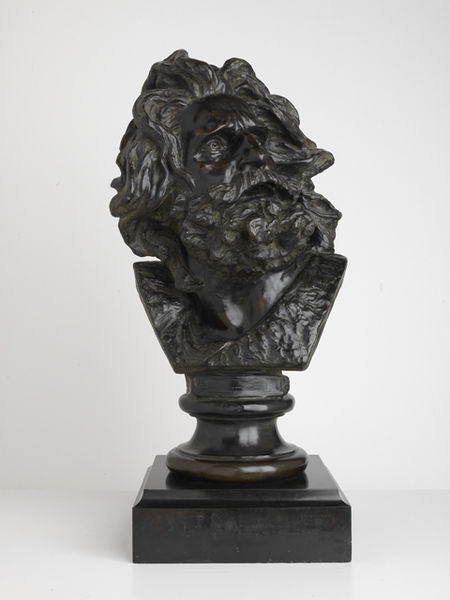
Titel: Kopf eines alten Kriegers
Künstler: François Rude
Standort: Karlsruhe
Institution: Staatliche Kunsthalle Karlsruhe
Schlagwörter: dunkel, kopf, mann, weiß, bar, haar, holz, marmor, mund, nase, profil, schmuck, schwarz, stirn, säule, blick, bart, schnurrbart, augen, bärtig, gesicht, kragen, mensch, sockel, stein, vollbart, bildnis, hals, portrait, porträt, auge, figur, haare, musiker, bruststück, lippen, locken, rund, skulptur, statue, alter mann, ausdruck, wild, blue, könig, white, black, collar, dark, face, gray, green, grey, hair, nose, old, inschrift, büste, glanz, looking, glänzend, metall, brown, vase, bronze, plastik, podest, rodin, oberkörper, foto, oben, philosoph, eckig, woodcut, beethoven, wood, halbprofil, expressiv, leiden, greek, man, stone, background, head, orange, heiliger, eyes, male, metal, stand, steel, gelehrter, view, basis, pokal, bust, expression, gaze, look, guss, opa, brow, elderly, mouth, wrinkles, beard, french, old man, movement, photo, plastic, sculpture, aufsatz, marble, person, human, neck, pathos, shiny, thinking, skultur, religion, eye, god, figure, stare, marx, coal, whiskers, paint, cheek, gentleman, brinze, himmelwärts, zeus, carving, socrates, forehead, pedestal, aufwärts, symbolist, scared, photograph, pleading, skull, karl marx, greay, wirres haar, zerzaust, mustache, moustache, base, shape, iron, fear, blick nach oben, plinth, looking up, will, satnd, white background, wrinkle, blind, emotion, hear, mann kopf, bear, #augen, brows, elder, pupil, master, corners, textured, up, surprise, expressive, orang, stature, cast, tense, mustach, artwork, upward, frightened, 3d, anxious, afraid, furrowed brow, display, wise, free standing, hairy, startled, piedestal, statuette, moved, solo, best, granite, worried, wondering, podium, musem, pedastol, fearfuk, fearful, aging, aufwärts blickend, lost-wax, glanz#, aristotle, philospoh, stunned, hemp, trophee, trphe, tropee, meatll, mustache4, hair follicals, flicles, folicles, büste photo, homer, anciannt, anciant, houdin, musiekr, ridin